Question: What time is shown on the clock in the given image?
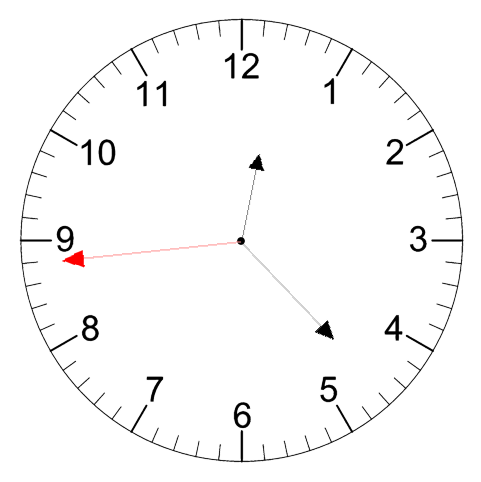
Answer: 12:22:44